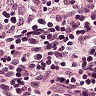
Metastatic tissue present: no